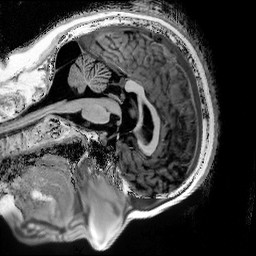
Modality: T1w
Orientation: sagittal
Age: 55
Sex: male
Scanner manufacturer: siemens
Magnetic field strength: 3 T
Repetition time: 5 s
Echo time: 0.00298 s